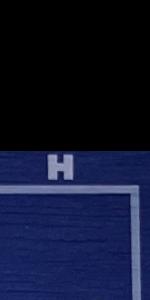
Label: Empty